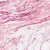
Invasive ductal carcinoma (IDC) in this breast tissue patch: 0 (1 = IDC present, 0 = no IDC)